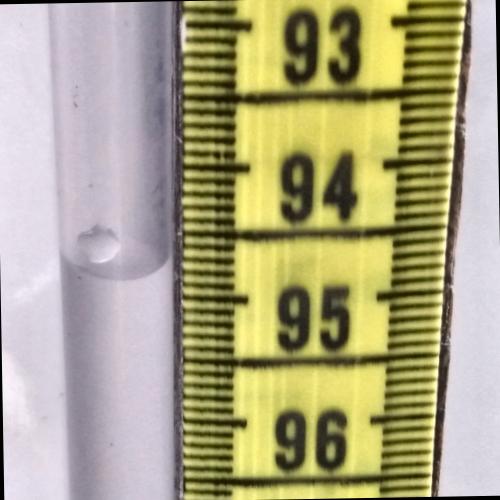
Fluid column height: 94.8 cm